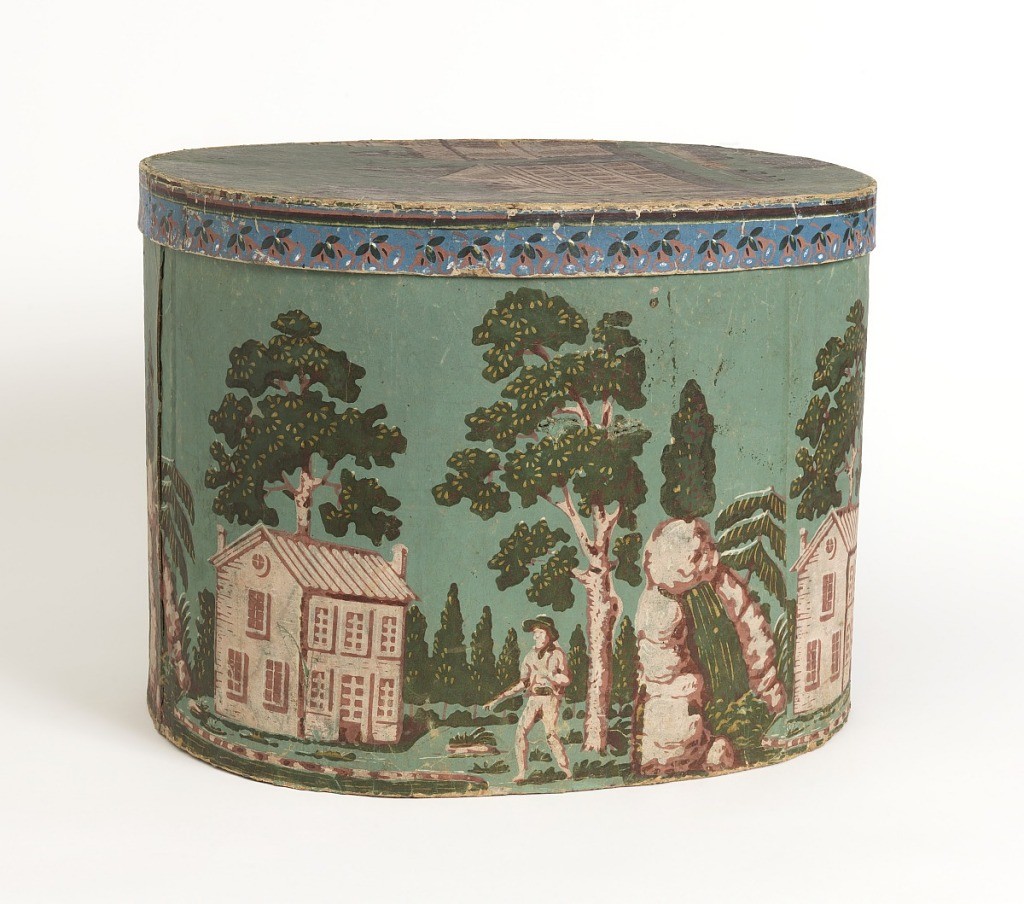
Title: Bandbox
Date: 1830–45
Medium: Block printed on handmade paper, pasteboard support
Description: Landscape with trees, houses and figure of a man. Next to the house a rock outcropping contains a waterfall. Dark green, red and pink on green field. Cover with unidentified chapel and buildings.